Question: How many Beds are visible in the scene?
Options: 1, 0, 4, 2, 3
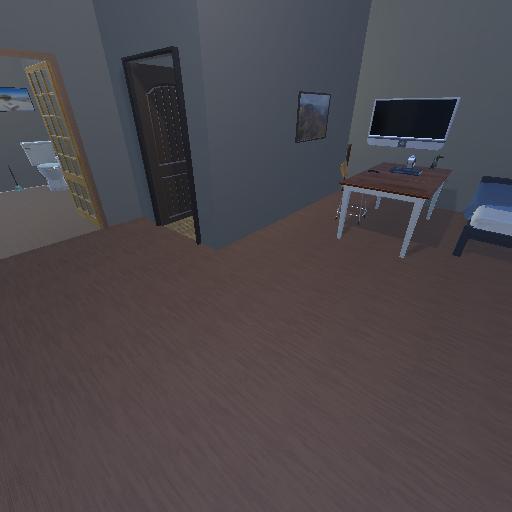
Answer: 1